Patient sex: F
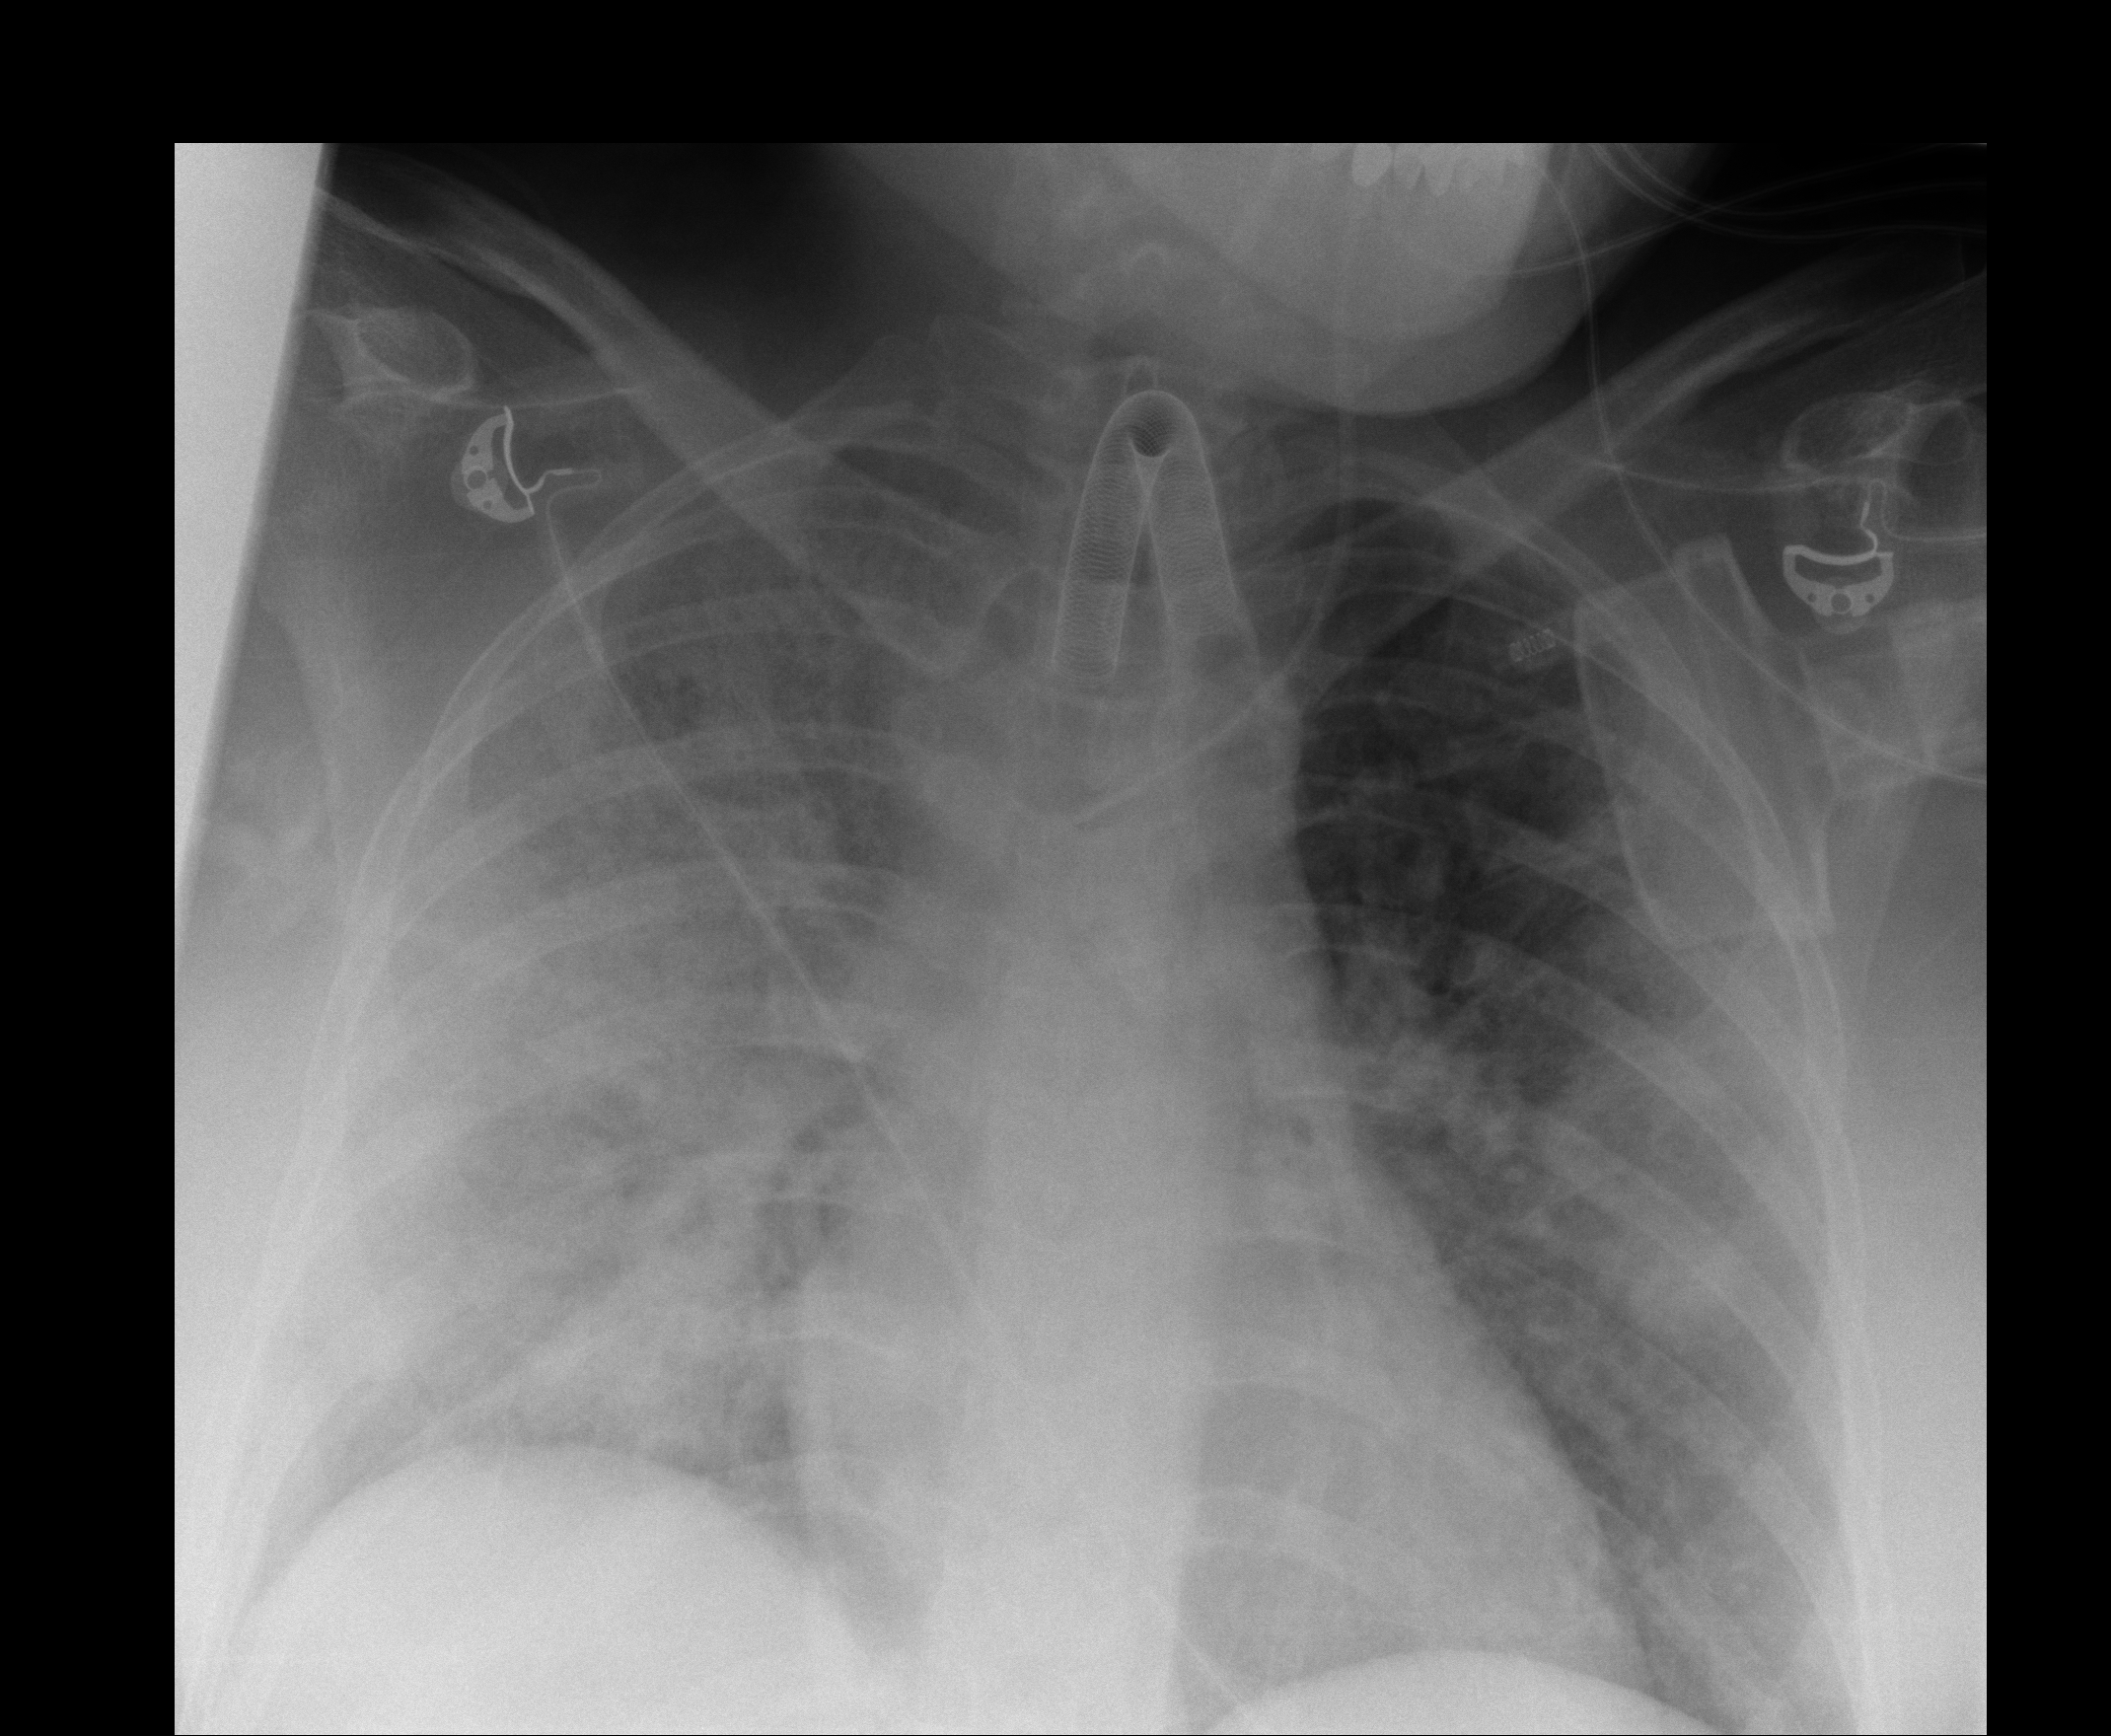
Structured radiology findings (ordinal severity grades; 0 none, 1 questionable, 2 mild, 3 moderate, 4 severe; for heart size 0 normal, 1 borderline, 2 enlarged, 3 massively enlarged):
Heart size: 0
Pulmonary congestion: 2
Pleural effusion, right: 2
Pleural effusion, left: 2
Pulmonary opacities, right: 4
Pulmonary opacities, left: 4
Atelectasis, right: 4
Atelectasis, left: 4